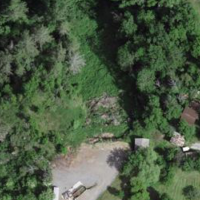
EUNIS habitat code: 44
Species observed at this site:
Pieris rapae
Emberiza citrinella
Melanargia galathea